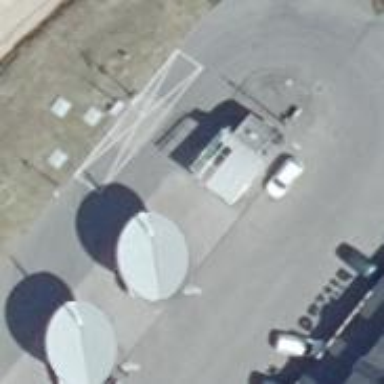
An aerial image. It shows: Fuel station.